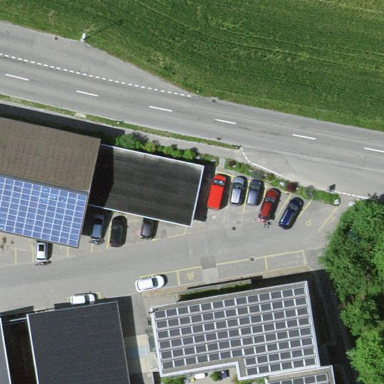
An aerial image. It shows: Garage building.